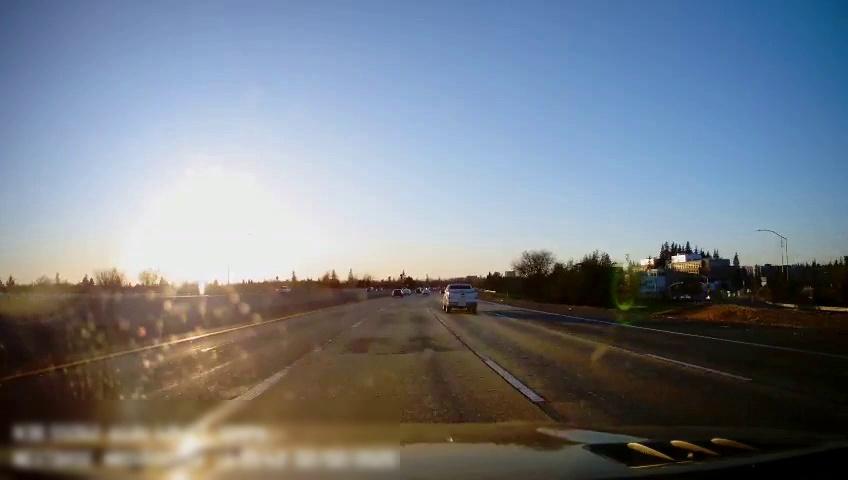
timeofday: Day
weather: Sunny
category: Drivable Space
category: Vehicles | Truck
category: Vehicles | Car
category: Vehicles | Car
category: Vehicles | Car
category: Vehicles | Truck
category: Lanes | Alternate Lane
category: Lanes | Alternate Lane
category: Lanes | Current Lane
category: Lanes | Current Lane
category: Lanes | Alternate Lane